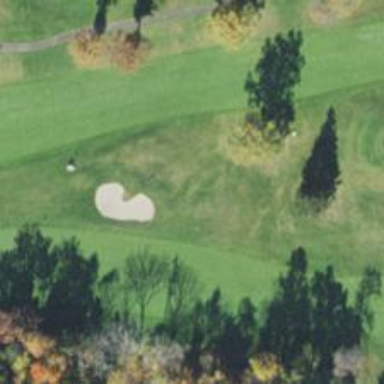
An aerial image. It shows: Golf fairway surrounded by grass.